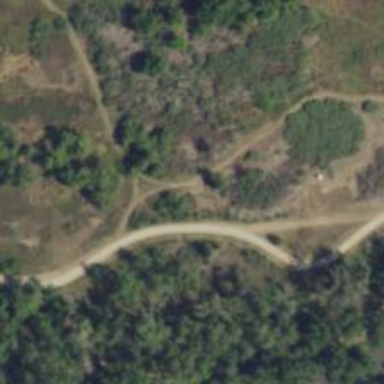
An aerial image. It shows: Path designated as multipurpose trail.